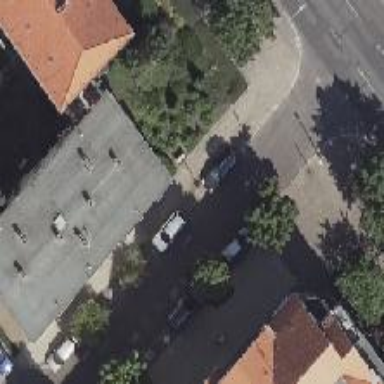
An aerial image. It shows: There is parking obstacle present.